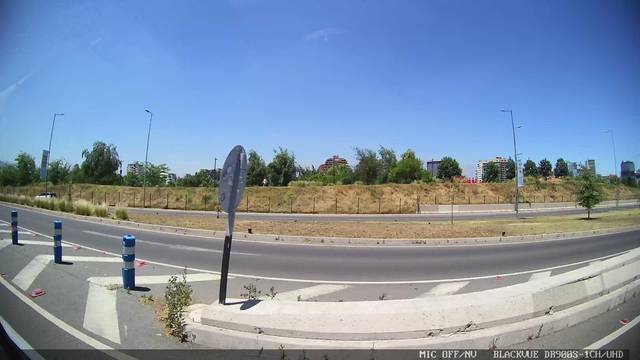
Region: Chile
Coordinates: -33.405, -70.603